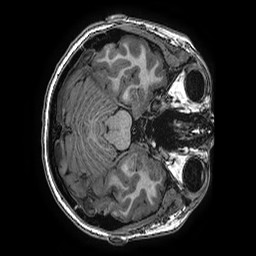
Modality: T1w
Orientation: axial
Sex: female
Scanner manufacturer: ge
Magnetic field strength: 3 T
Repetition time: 0.0077 s
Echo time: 0.003436 s